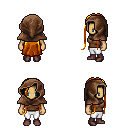
a pixel art fantasy rpg character, female body template, human, tanned skin, brown sleeveless shirt, white pants, dark blonde extra-long hairstyle, cloth hood, maroon shoes, four views (front, back, left, right), 2x2 character sprite sheet, small pixel art, hard edges, no anti-aliasing